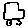
Label: car